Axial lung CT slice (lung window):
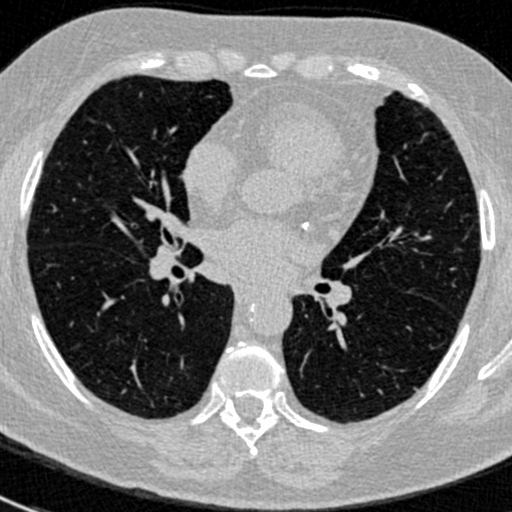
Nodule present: no